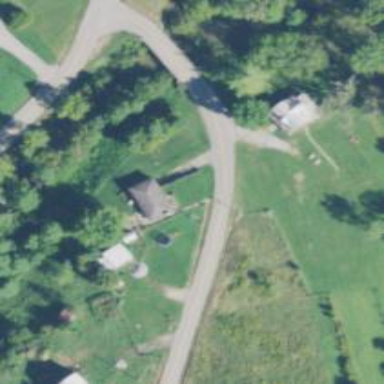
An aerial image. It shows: Driveway leading to service road.